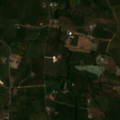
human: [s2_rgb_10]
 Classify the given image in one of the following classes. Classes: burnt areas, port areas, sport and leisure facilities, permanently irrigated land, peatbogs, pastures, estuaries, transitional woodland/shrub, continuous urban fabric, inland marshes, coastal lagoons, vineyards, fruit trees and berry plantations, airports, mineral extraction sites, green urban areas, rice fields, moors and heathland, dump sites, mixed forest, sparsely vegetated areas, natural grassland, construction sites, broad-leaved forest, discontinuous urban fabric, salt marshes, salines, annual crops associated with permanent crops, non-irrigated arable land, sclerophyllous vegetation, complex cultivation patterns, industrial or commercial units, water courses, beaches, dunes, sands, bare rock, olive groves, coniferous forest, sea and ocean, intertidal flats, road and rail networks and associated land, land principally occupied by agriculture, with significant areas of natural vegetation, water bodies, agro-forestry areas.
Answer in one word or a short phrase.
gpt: continuous urban fabric